Interaction volume radius: 10 \u00c5
Interaction volume height: 10 \u00c5
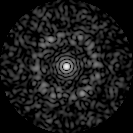
Disorder parameter: 0.8204